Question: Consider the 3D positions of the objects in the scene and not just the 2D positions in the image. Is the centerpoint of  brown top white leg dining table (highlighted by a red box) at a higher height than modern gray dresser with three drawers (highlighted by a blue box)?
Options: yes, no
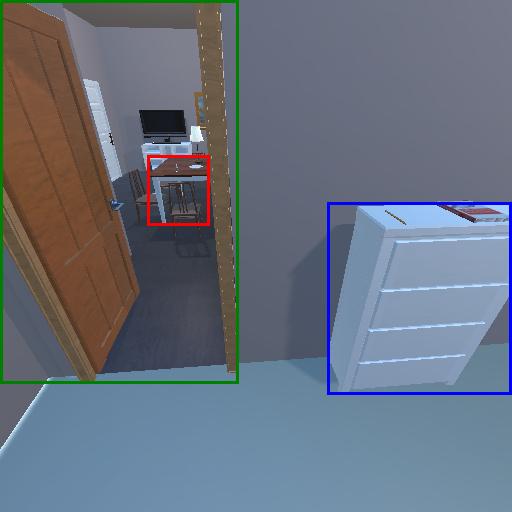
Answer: yes